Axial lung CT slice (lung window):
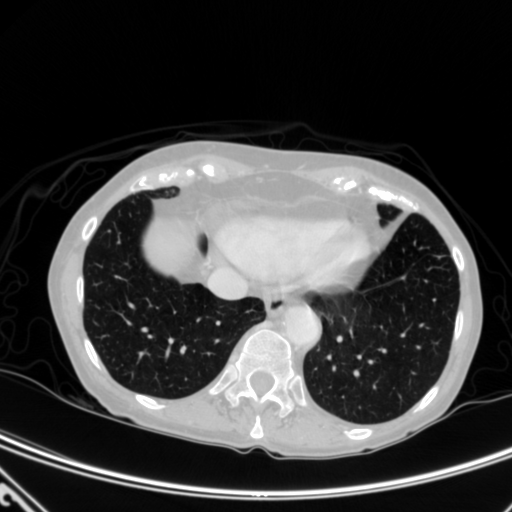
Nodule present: no